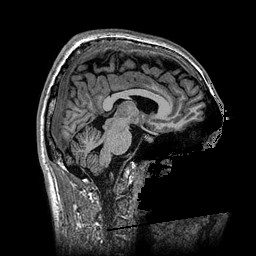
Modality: T1w
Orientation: sagittal
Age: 32
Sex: male